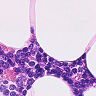
Metastatic tissue present: no